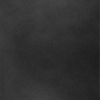
Label: dusty